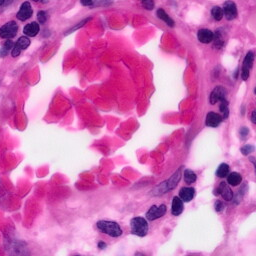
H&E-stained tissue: Pancreatic